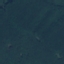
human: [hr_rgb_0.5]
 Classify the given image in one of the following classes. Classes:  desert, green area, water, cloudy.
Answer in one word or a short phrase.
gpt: green area